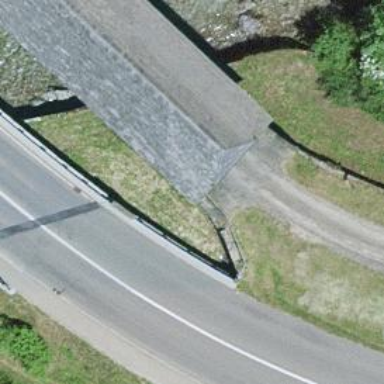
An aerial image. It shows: Covered footway bridge.